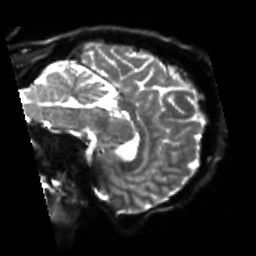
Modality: sbref
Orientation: sagittal
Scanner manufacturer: siemens
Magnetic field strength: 3 T
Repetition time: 4 s
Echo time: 0.0594 s